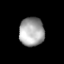
Tissue: lung
Cell type: Others
Senescence score: 0.1302
Nuclear area (px): 702
Mean DAPI intensity: 164.776